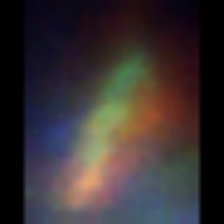
Taxon: Unknown_detritus
Group: Unknown